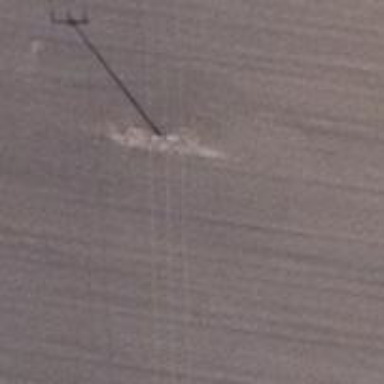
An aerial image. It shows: Power pole.